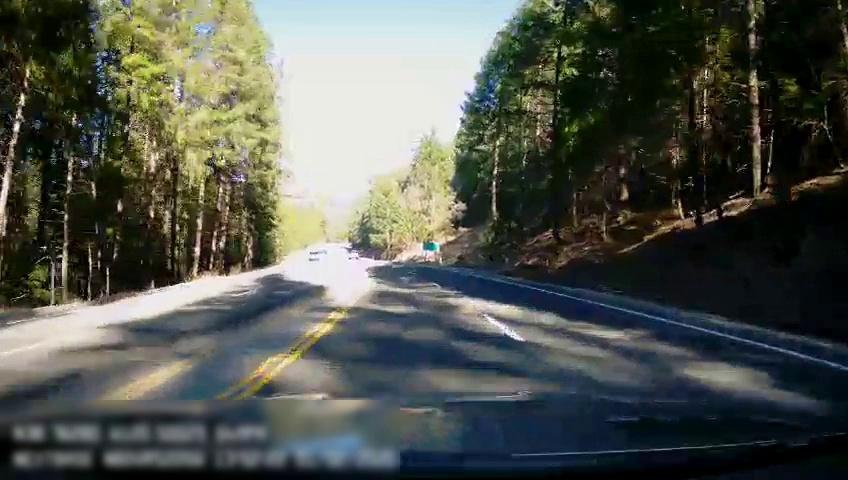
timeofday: Day
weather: Sunny
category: Drivable Space
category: Vehicles | Car
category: Vehicles | SUV
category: Lanes | Current Lane
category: Lanes | Alternate Lane
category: Lanes | Current Lane
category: Lanes | Alternate Lane
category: Lanes | Opposite Lane
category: Lanes | Opposite Lane
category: Traffic | Signs